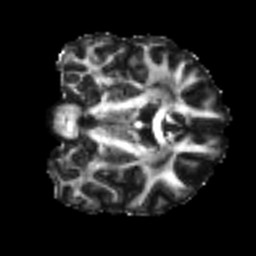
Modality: FA
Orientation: coronal
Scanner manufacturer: siemens
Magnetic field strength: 3 T
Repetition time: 4 s
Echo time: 0.0594 s